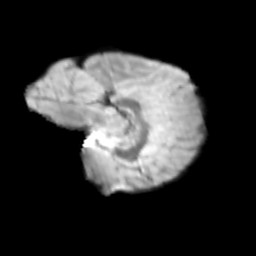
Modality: T2w
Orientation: sagittal
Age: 10
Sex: male
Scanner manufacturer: siemens
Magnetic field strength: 3 T
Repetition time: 3.8 s
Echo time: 0.07 s